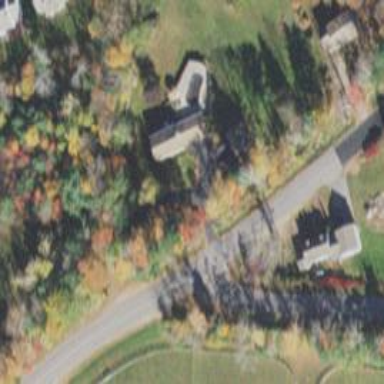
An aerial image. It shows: Driveway leading to service road.